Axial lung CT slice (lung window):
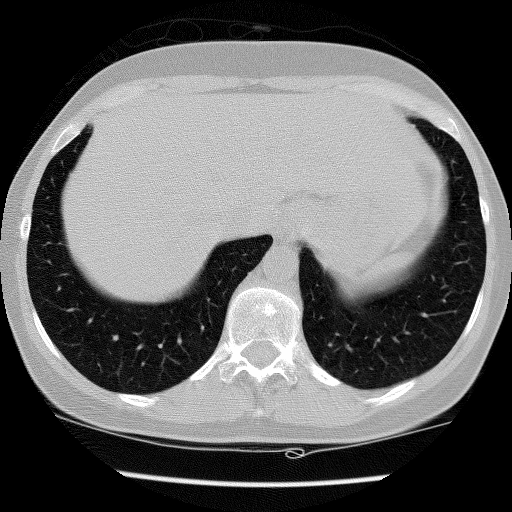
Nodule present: no